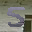
Label: 5